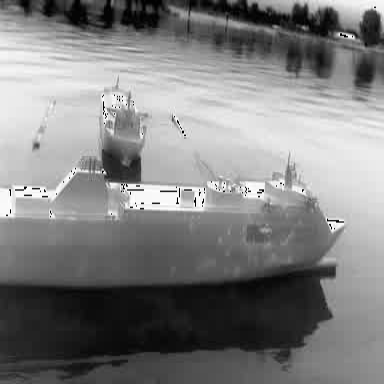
There is a liner in the infrared image.